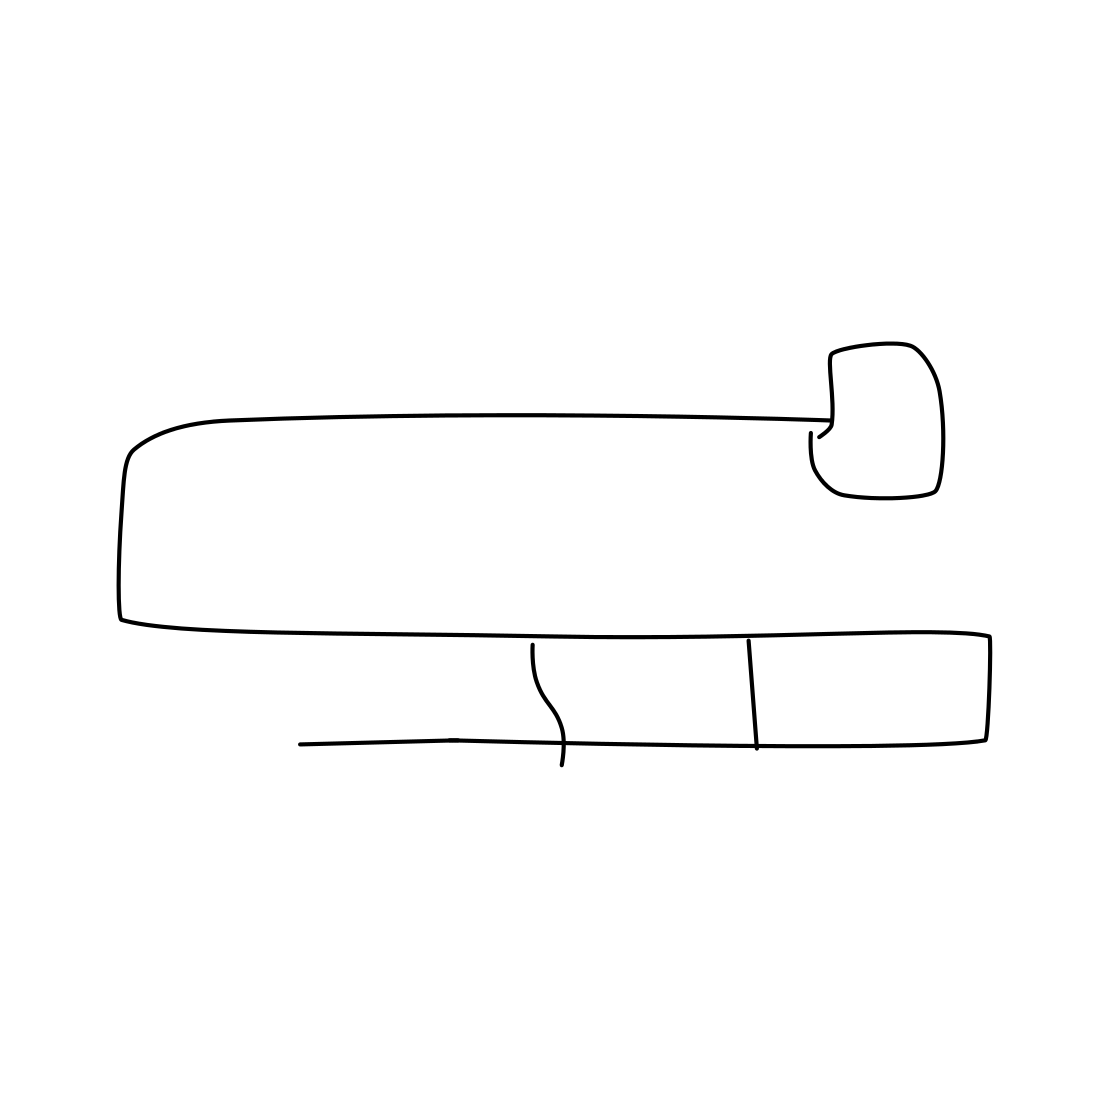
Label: trombone